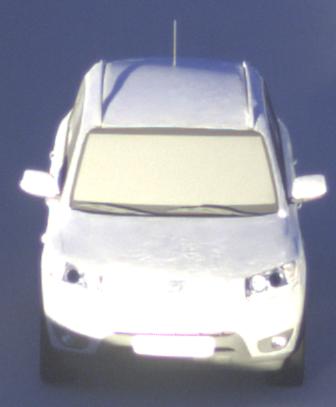
Make: Hyundai
Model: Santa Fe 2.4
Detailed model: Santa Fe (CM)
Model produced from: 2010/01
Model produced until: 2012/09
Doors: 5
Color: white
Road condition: dry road
Daytime: sunrise or sunset
Contrast: high contrast